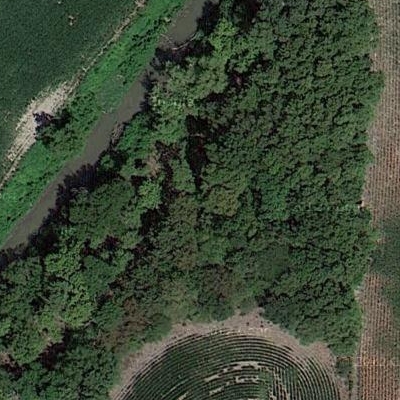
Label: eForest